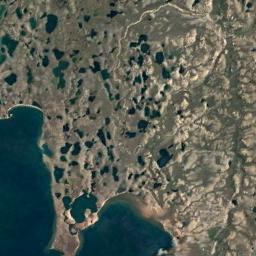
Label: wetland